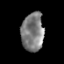
Tissue: prostate
Cell type: T cells
Senescence score: 0.199
Nuclear area (px): 843
Mean DAPI intensity: 126.916